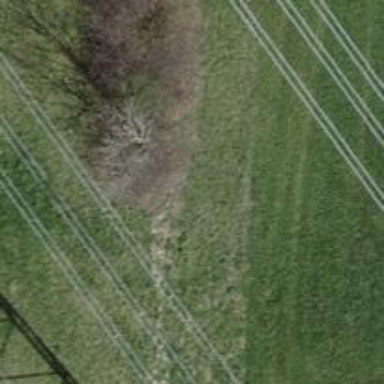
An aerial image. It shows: Hedge barrier.